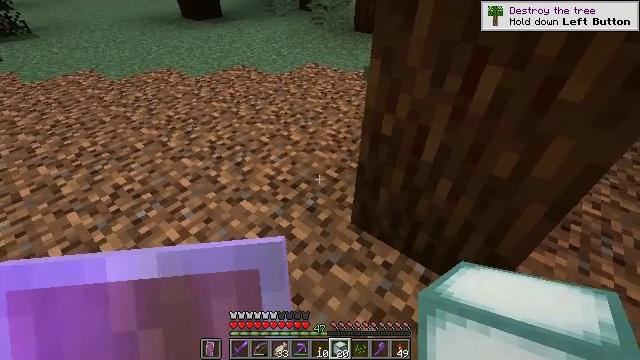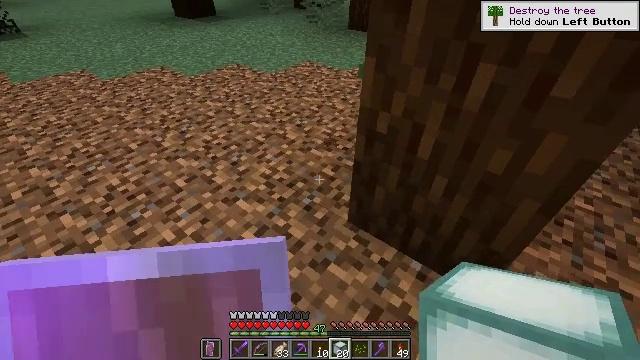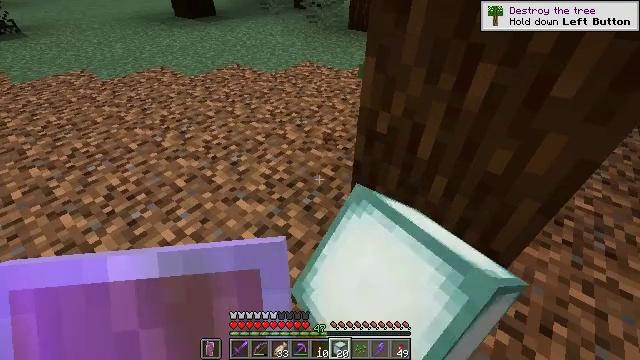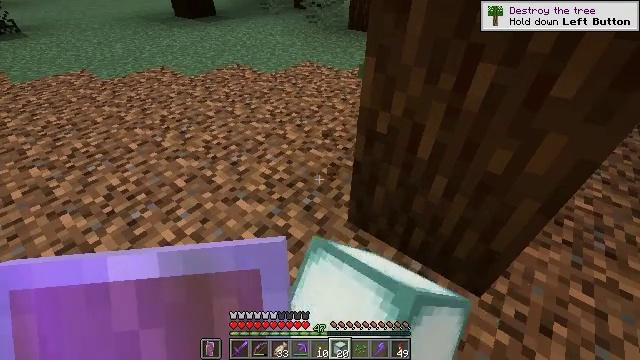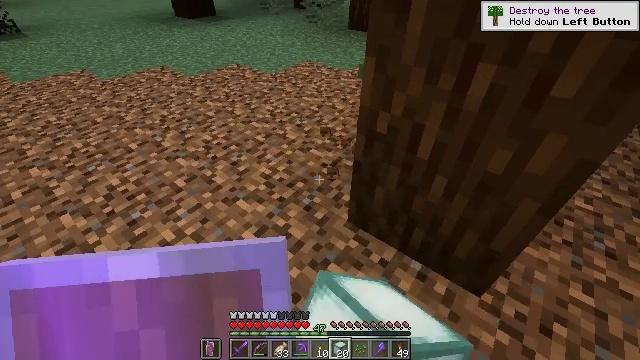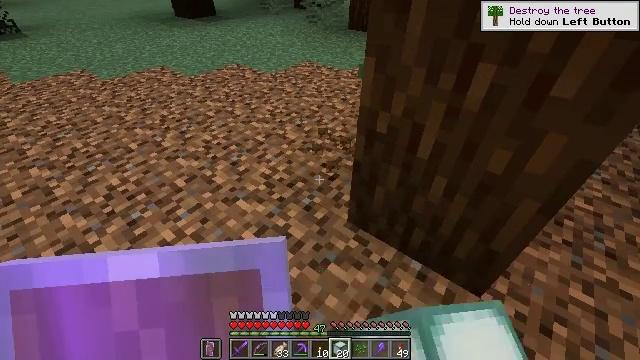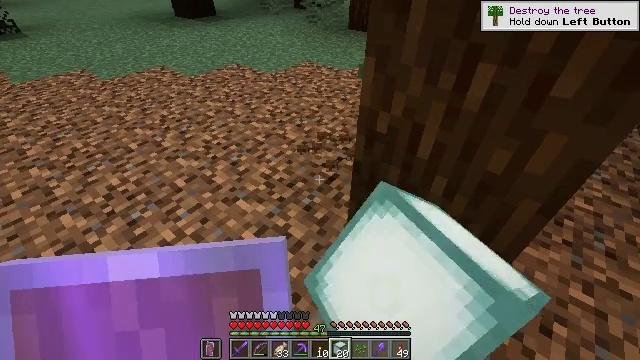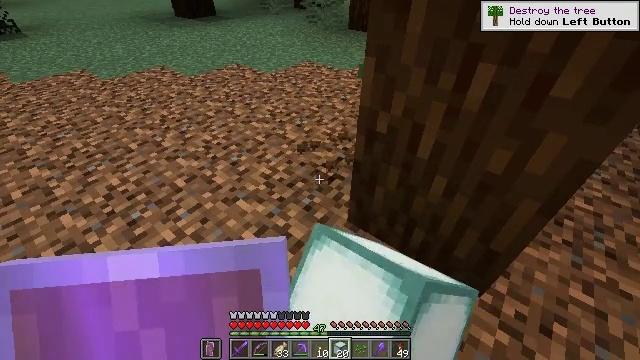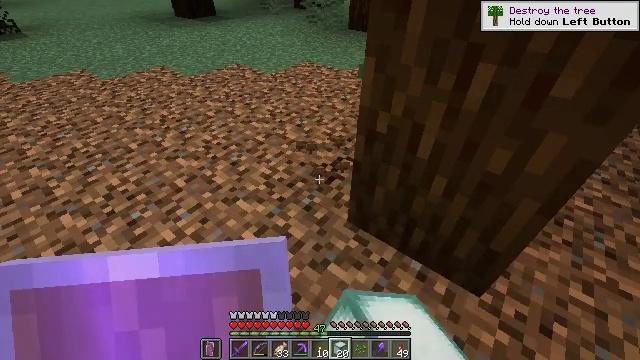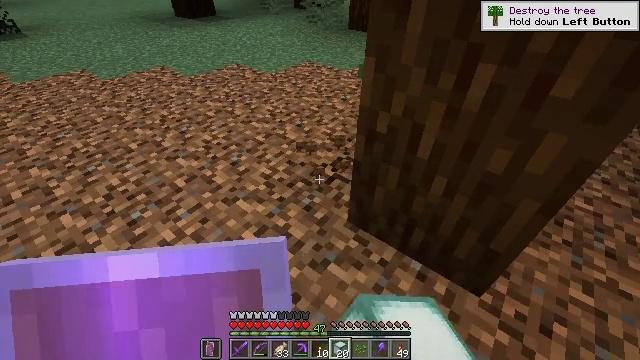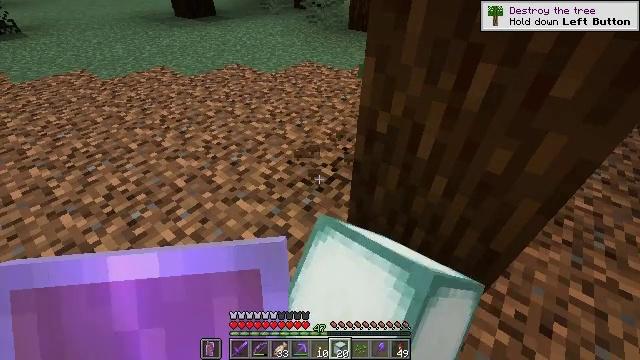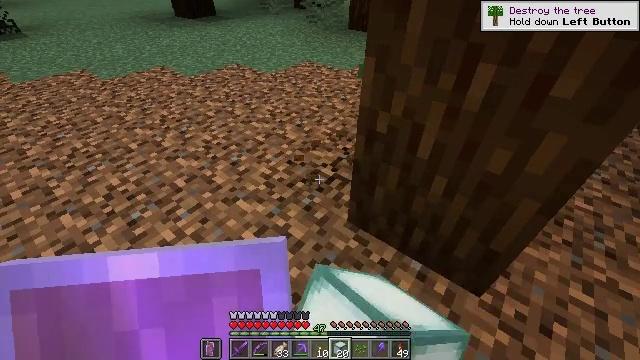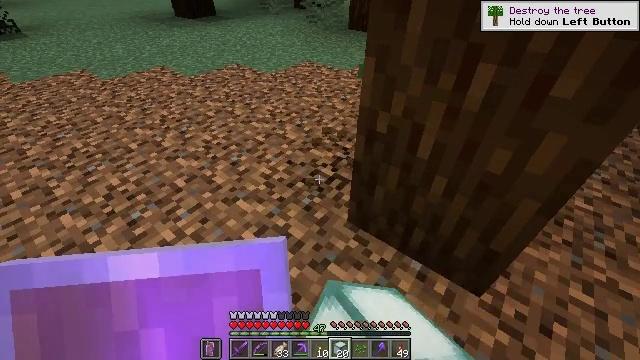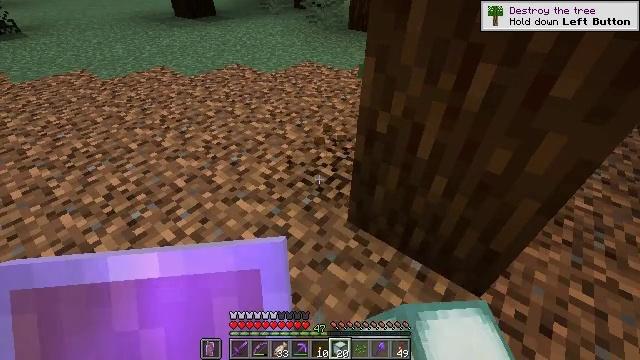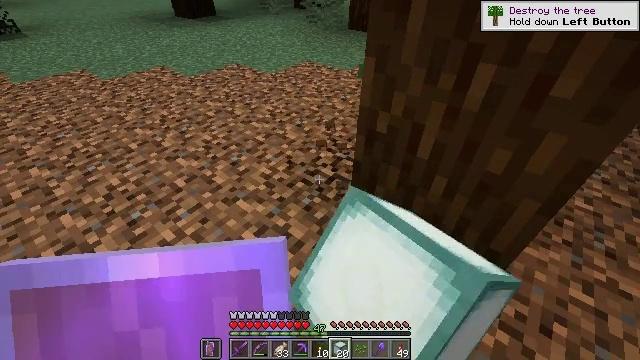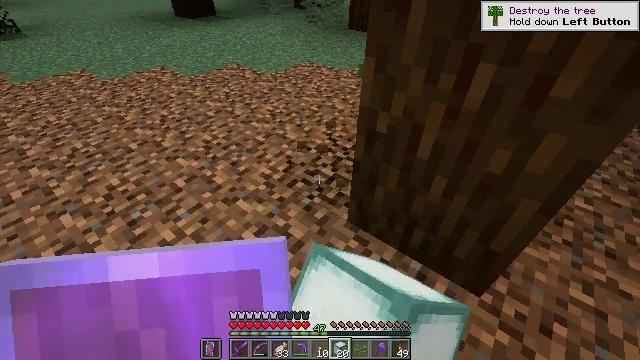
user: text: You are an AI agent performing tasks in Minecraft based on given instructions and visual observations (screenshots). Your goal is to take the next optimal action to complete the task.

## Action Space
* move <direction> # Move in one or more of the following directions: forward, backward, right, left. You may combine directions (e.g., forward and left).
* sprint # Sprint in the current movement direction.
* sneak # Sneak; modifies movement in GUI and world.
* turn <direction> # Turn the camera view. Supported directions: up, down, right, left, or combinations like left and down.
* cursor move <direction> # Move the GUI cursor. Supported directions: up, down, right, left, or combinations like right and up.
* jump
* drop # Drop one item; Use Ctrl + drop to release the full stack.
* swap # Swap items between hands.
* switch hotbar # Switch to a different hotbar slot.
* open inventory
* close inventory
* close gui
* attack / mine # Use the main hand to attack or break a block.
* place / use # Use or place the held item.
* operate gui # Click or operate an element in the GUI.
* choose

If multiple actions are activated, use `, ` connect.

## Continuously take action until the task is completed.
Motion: motion action
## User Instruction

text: Attack the ground to gather coarse dirt.
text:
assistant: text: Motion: turn right, attack / mine
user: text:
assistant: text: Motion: attack / mine
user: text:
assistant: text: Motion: attack / mine
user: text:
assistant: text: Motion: attack / mine
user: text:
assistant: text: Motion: attack / mine
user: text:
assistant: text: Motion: attack / mine
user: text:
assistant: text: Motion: attack / mine
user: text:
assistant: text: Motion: attack / mine
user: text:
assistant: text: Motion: attack / mine
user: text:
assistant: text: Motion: attack / mine
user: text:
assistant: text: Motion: attack / mine
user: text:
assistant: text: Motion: attack / mine
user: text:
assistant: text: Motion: attack / mine
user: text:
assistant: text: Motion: attack / mine
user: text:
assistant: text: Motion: attack / mine
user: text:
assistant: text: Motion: attack / mine
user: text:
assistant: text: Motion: attack / mine
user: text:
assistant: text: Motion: attack / mine
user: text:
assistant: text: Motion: attack / mine
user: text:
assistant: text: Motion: attack / mine
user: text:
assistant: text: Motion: attack / mine